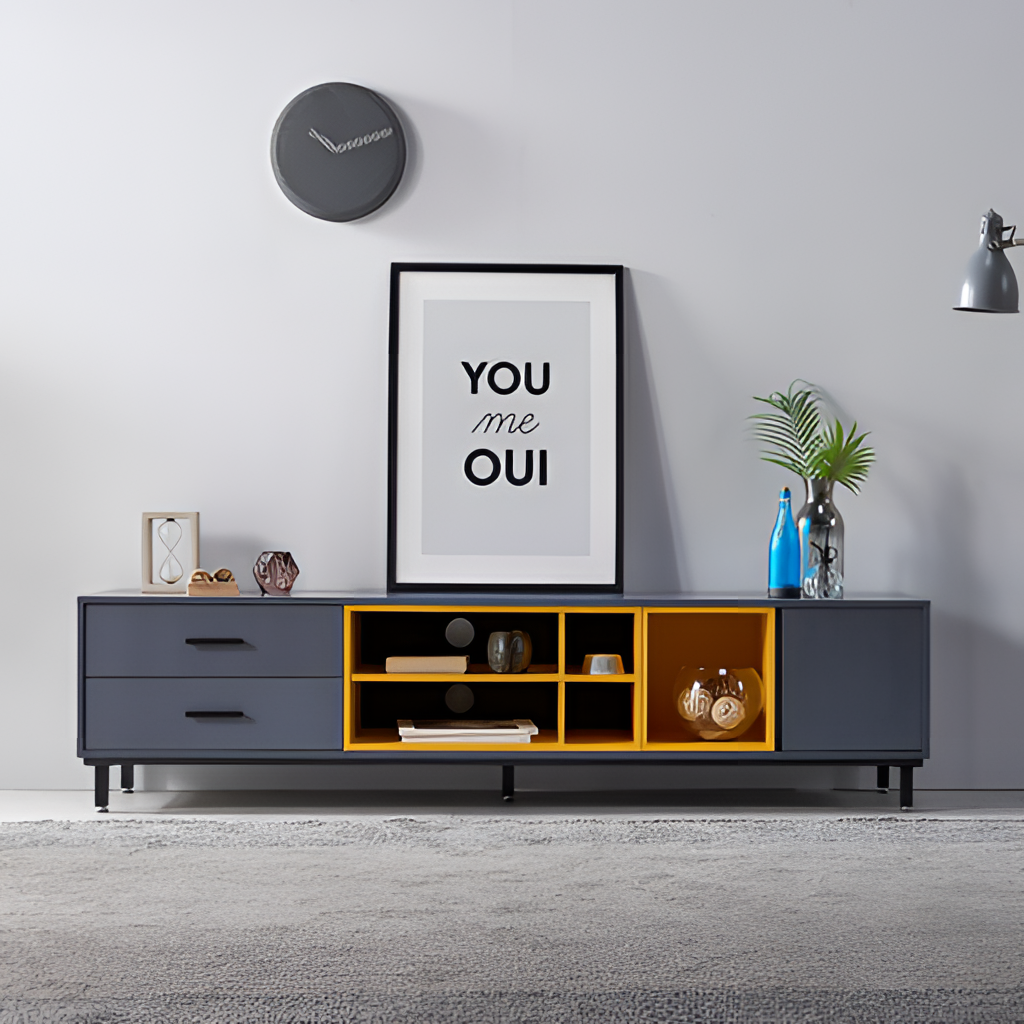
gray wood console, living room, gray carpet flooring, with large square pattern, contemporary, gray paint wallpaper, with solid pattern